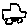
Label: car